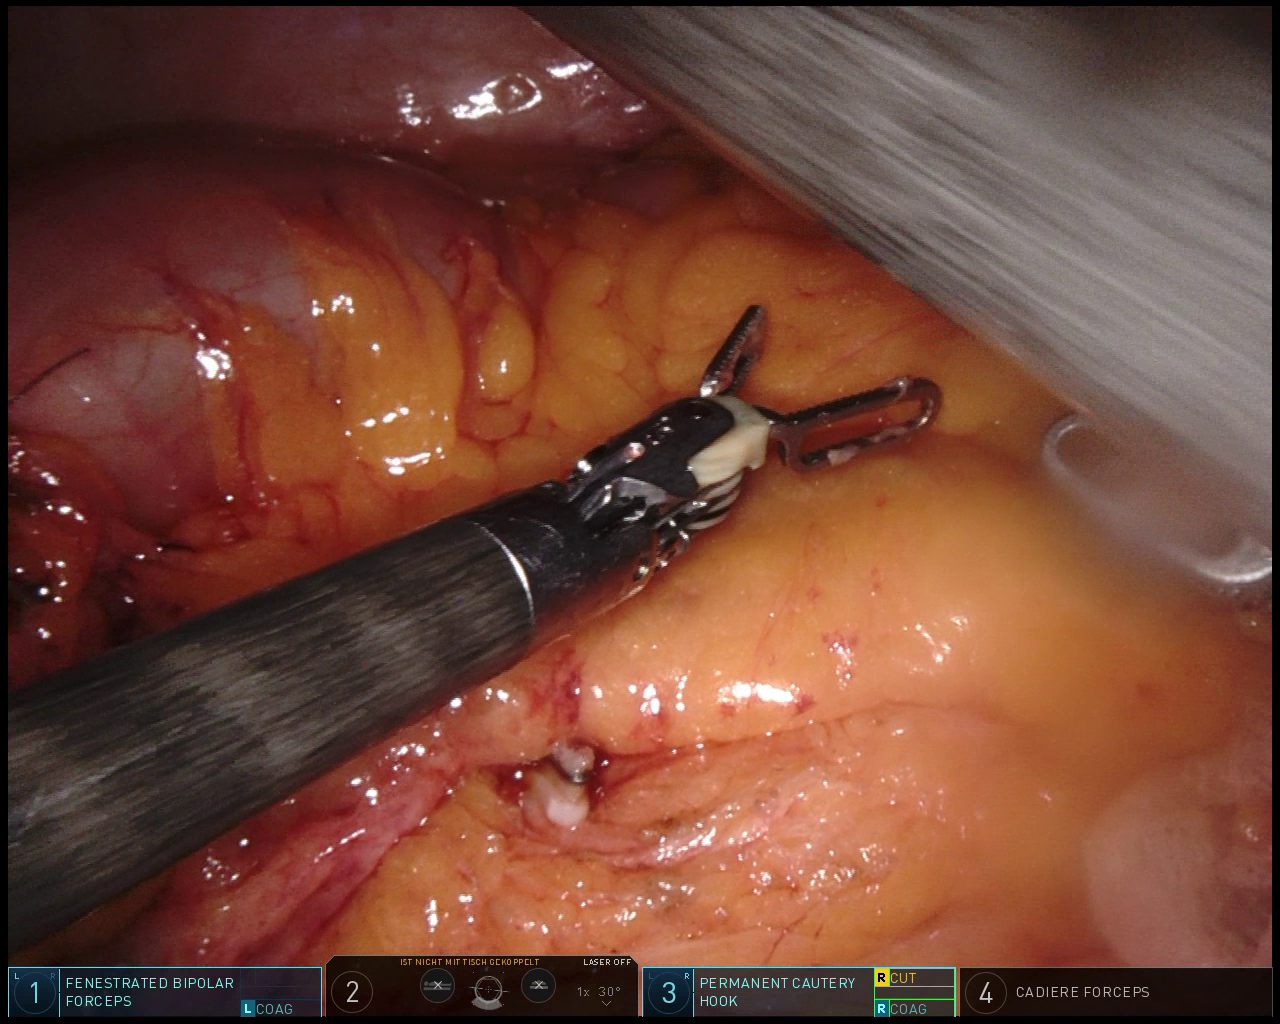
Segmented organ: abdominal_wall
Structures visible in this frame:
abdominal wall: yes
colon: yes
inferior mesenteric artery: no
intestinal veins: no
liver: no
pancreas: no
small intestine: no
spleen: no
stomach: no
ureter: no
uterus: no
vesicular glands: no